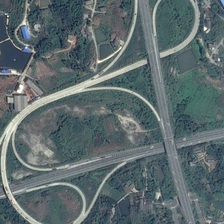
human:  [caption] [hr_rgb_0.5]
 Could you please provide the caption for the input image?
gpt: a pool with black water in side while surrounded by many dark green plants .

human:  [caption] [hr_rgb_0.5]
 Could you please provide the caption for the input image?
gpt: a viaduct divided into some beige ring area and two gray straight viaduct .

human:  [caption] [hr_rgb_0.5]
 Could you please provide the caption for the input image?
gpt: many green trees are near a viaduct .

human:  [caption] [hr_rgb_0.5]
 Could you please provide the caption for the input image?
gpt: a viaduct through the dark green plants and dark brown land .

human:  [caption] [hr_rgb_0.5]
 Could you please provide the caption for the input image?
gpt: viaduct is located in dark green vegetation area .